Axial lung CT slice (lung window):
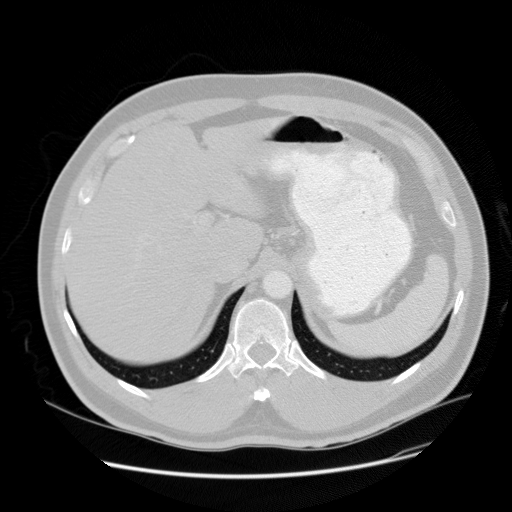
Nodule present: no